Question: im working on , and i have an applicaton where im using a for creating actions and then assigning them shortcuts
the shortcuts in action manager are already defined in the property..but i want to have a shortcut like
'''
1. ADD ,that is the + on the numpad
2. Subtract key ,that is the - on the numpad
3. divide key , that is the / on the numpad.
4. enter key
'''
i tried assigning my own shortcut as and but it gives me this error message

i also tried - but nothing is happening
my code to track the action
'''
var
Action : TBasicAction;
begin
Action := Sender as TBasicAction;
if (Action is TAction) and not TAction(Action).Enabled then exit;
case Action.tag of
1 : ShowMessage('ADD + pressed');
2 : ShowMessage ('divide / pressed');
3 : ShowMessage ('subtract - pressed');
4 : ShowMessage ('enter pressed');
end;
end;
'''
i can use the normal
'''
**GetKeyState(VK_ADD) AND 128)=128;** OR **GetKeyState(VK_return) AND 128)=128;**
'''
to find it the keys are pressed
in keypress or keydown event but i want to use the action manager shortcuts
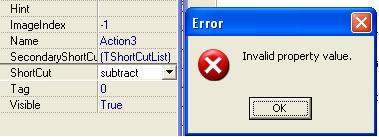
Answer: You can assign them at runtime:
'''
Action1.ShortCut := menus.ShortCut(VK_ADD, []);
Action2.ShortCut := menus.ShortCut(VK_SUBTRACT, []);
'''